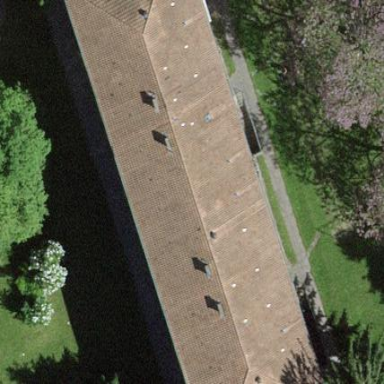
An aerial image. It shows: Hipped roof apartments building with roof tiles.